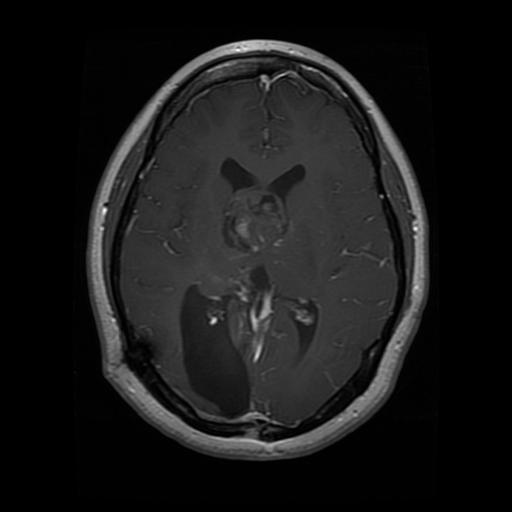
Label: glioma